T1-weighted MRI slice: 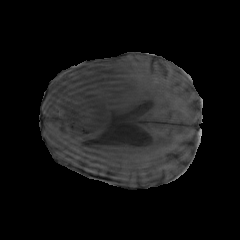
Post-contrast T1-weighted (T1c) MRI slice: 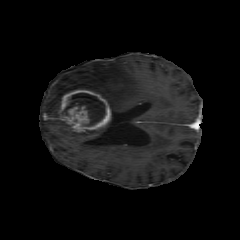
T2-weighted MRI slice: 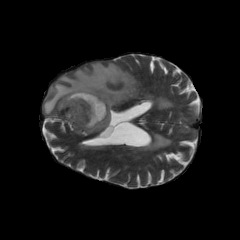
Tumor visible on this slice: yes